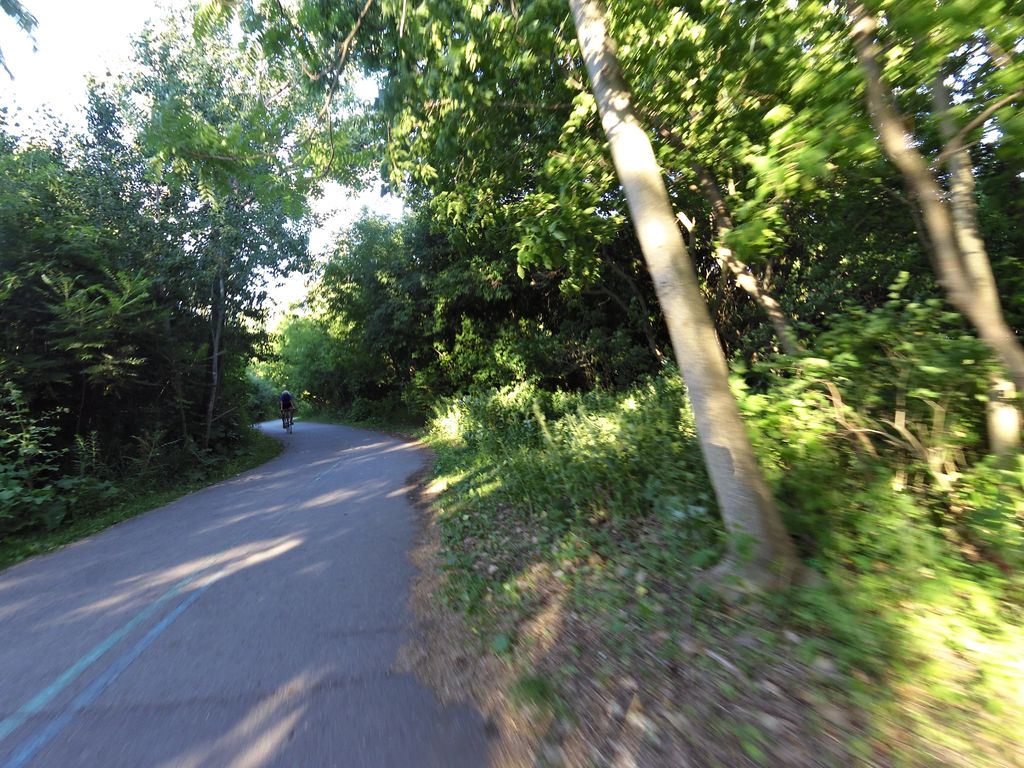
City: toronto